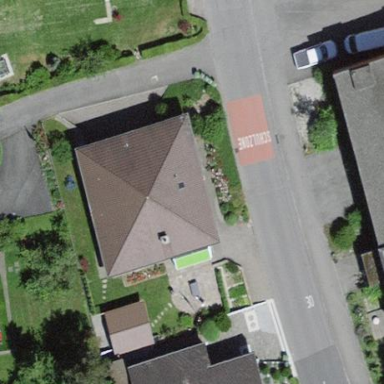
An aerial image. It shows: Simple house.